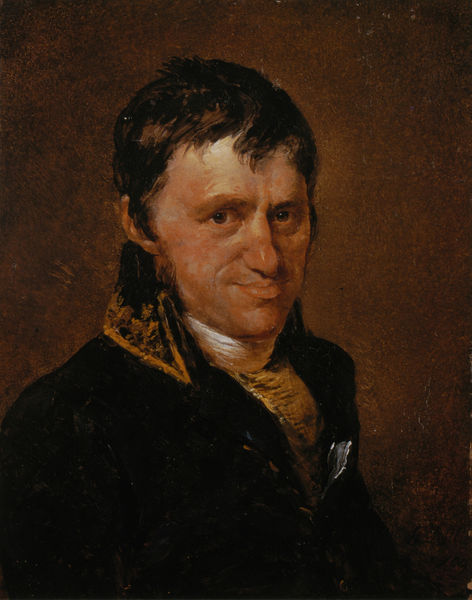
Titel: Bildnis Clemens Neumayr
Künstler: Johann Georg von Dillis
Standort: München
Institution: Bayerische Staatsgemäldesammlungen
Schlagwörter: dunkel, gemälde, kopf, mann, weiß, gelb, ocker, braun, frankreich, frisur, haar, mund, nase, ohr, orange, paris, profil, schwarz, stirn, blick, rot, tuch, hochformat, ornament, anzug, hemd, jacke, augen, barock, gesicht, kragen, rembrandt, bild, bildnis, portrait, porträt, öl, pastos, gold, haare, kostüm, mantel, stickerei, adel, augenbrauen, brustbild, bruststück, frontal, knopf, locke, scheitel, schultern, schärpe, lächeln, spanien, romantik, halstuch, verzierung, goya, knöpfe, dreiviertelprofil, militär, uniform, soldat, hässlich, offizier, pinselduktus, lustig, strähne, gesciht, kotletten, kurzhaarschnitt, grinsen, halbportrait, hubi, feldherr, stickereien, louvre, selbstbewusst, franzose, ragen, braune augen, schmunzeln, lockerer pinselstrich, nee, naste, frisuer, dunkel hell kontrast, belmondo, frude